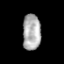
Tissue: prostate
Cell type: Epithelial cells
Senescence score: 0.2685
Nuclear area (px): 640
Mean DAPI intensity: 173.298